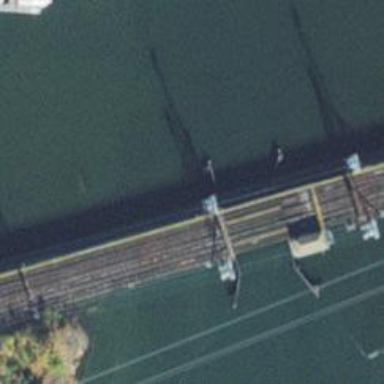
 allowing for the passage of trains with contact lines."